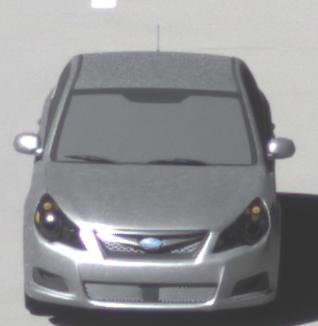
Make: Subaru
Model: Legacy 2.0R
Detailed model: Legacy (IV) Limousine
Model produced from: 2007/09
Model produced until: 2008/10
Doors: 4
Color: white
Road condition: dry road
Daytime: midday
Contrast: high contrast